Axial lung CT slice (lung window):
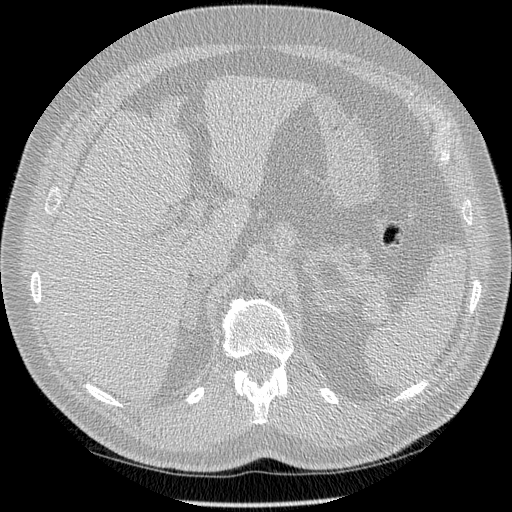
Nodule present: no